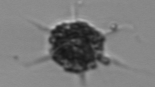
Label: Dictyocha